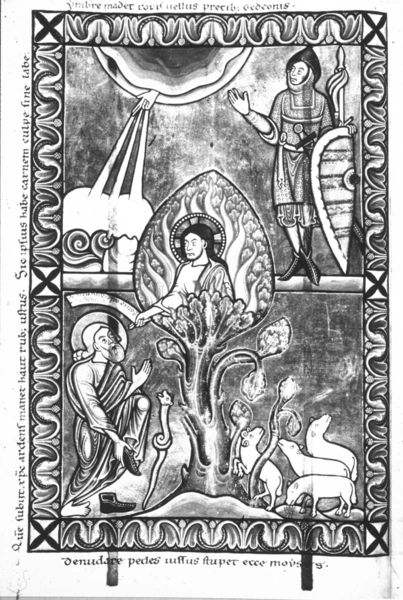
Titel: Evangeliar von Averboden
Institution: Lüttich, Universitätsbibliothek
Schlagwörter: feuer, gott, himmel, tiere, alt, bild, pflanzen, schuhe, figuren, flut, schild, moses, buch, religion, brennen, druck, soldat, schlange, allegorie, jesus, sündenfall, krieger, wächter, heiliger, symbolik, schafe, got, schwrzweiß, himmeln, lindenblatt, freuer, schafte